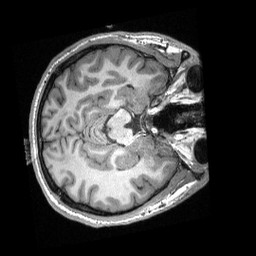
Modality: T1w
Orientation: axial
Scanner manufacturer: siemens
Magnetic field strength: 3 T
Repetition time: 2.3 s
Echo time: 0.00308 s